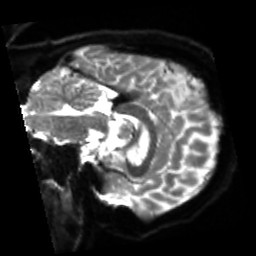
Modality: sbref
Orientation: sagittal
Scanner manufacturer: siemens
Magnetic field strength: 3 T
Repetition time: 4 s
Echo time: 0.0594 s